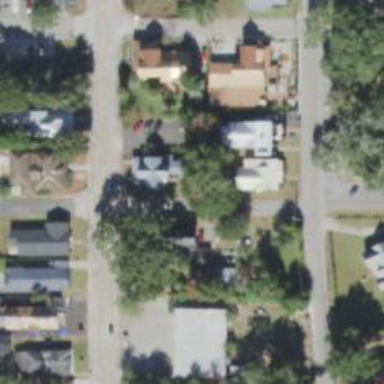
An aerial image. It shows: Residential area composed of single-family homes.